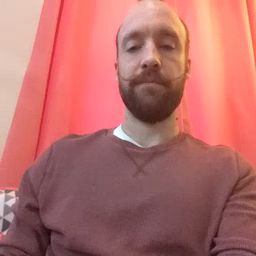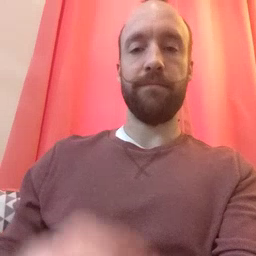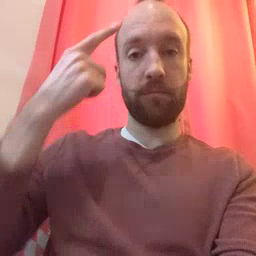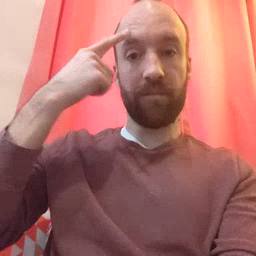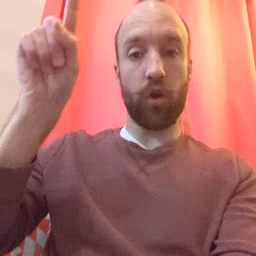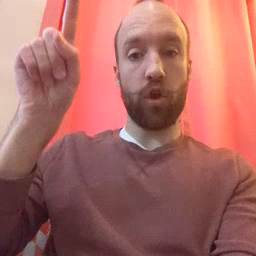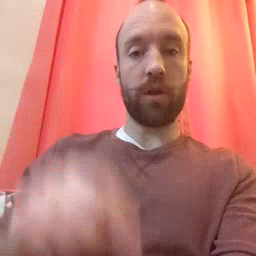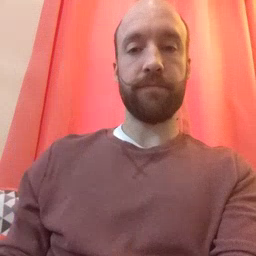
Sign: for